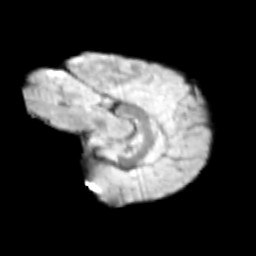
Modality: T2w
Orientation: sagittal
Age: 9
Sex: female
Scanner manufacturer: siemens
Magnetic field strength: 3 T
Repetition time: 3.8 s
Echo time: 0.07 s